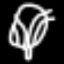
Label: leaf